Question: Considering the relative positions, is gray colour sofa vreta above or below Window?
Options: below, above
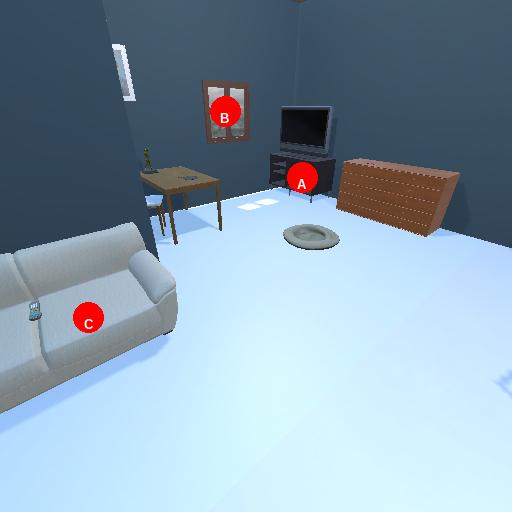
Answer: below